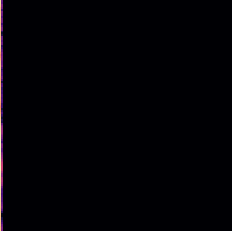
Sound class: Sea waves